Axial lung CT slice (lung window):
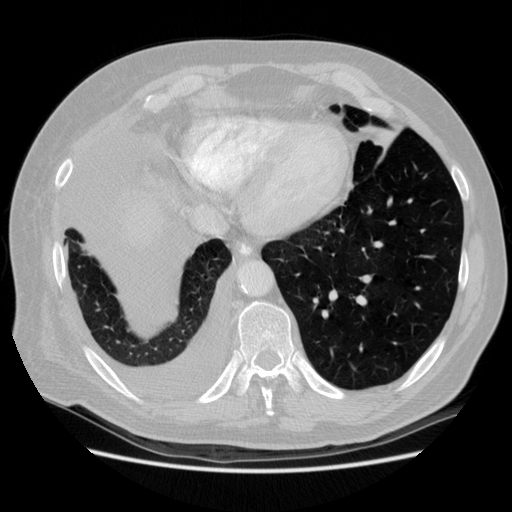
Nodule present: no